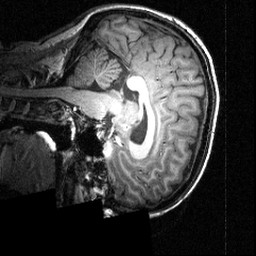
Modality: T1w
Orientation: sagittal
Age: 25
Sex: female
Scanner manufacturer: siemens
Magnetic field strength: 3.951 T
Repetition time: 1.5 s
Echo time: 0.00335 s